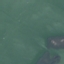
Land use / land cover: SeaLake